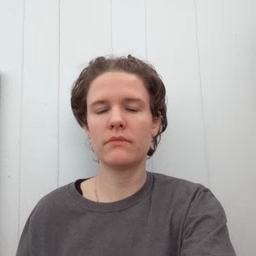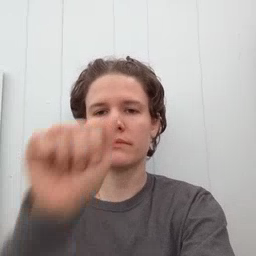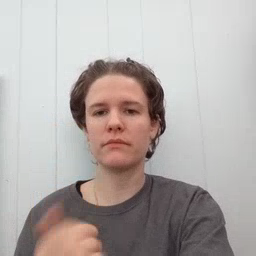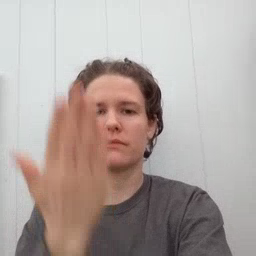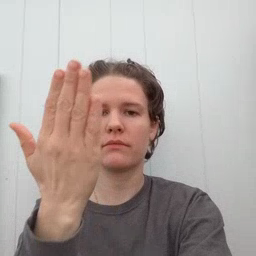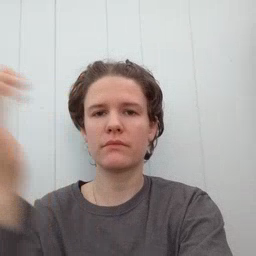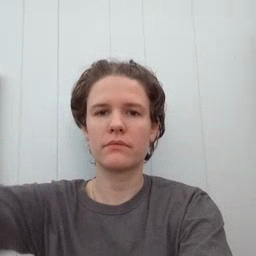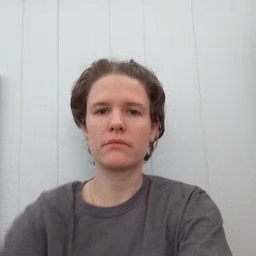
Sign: mitten